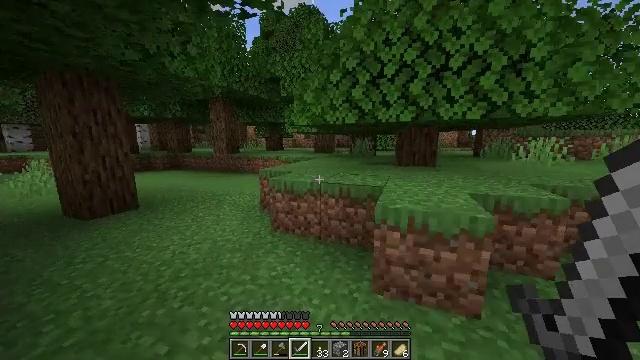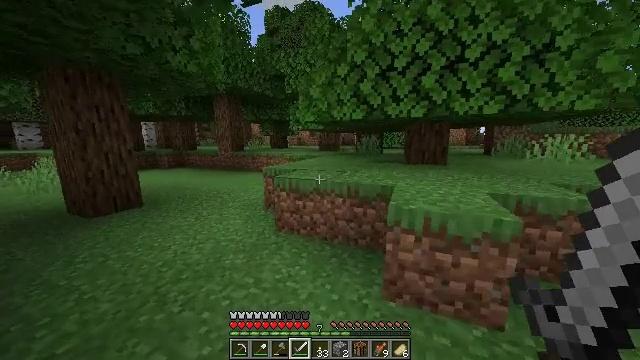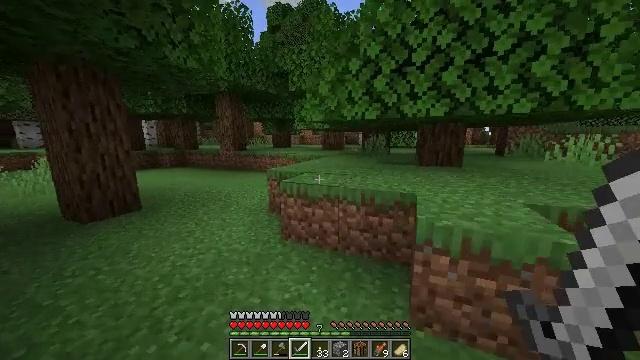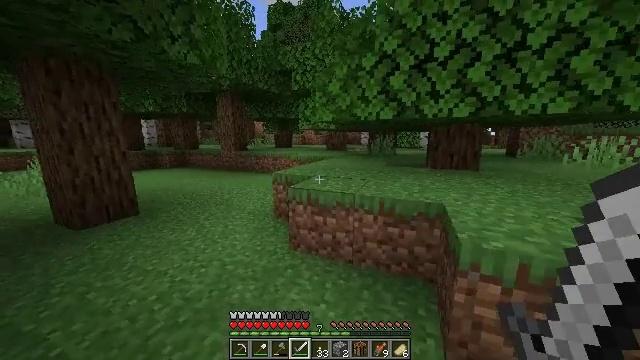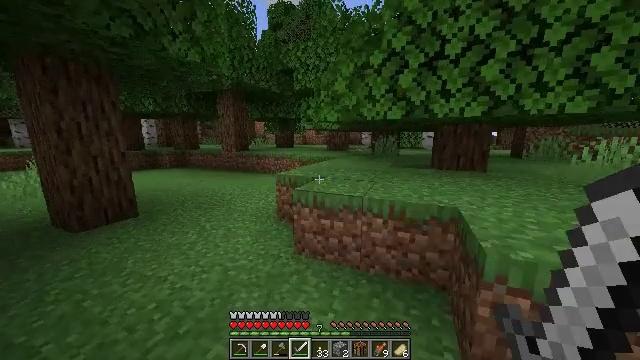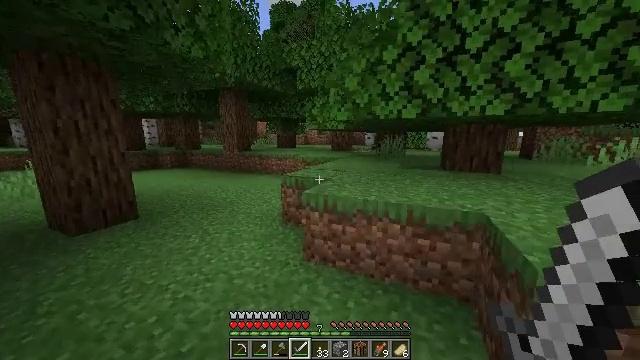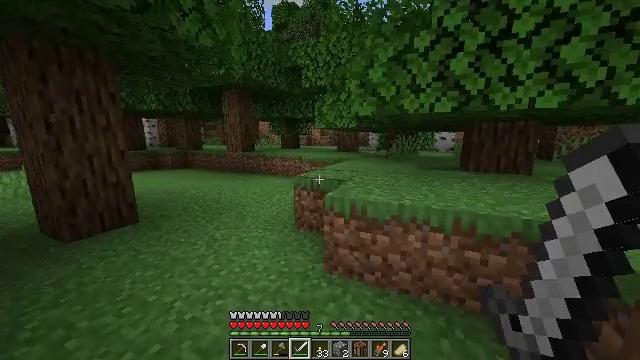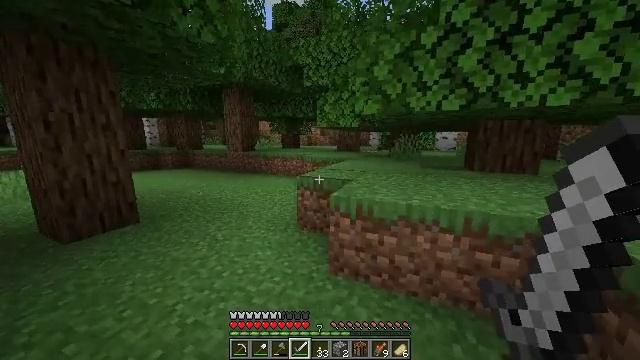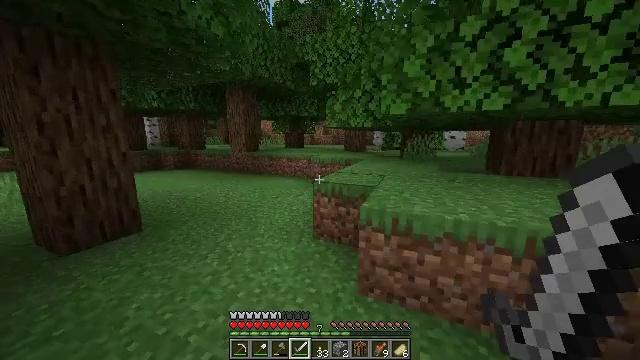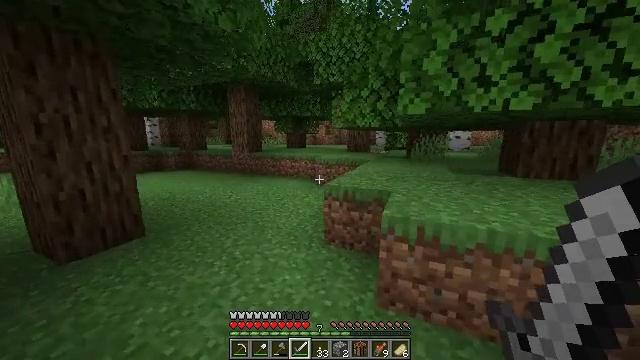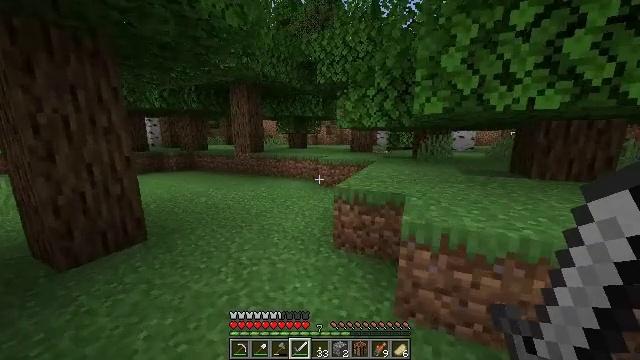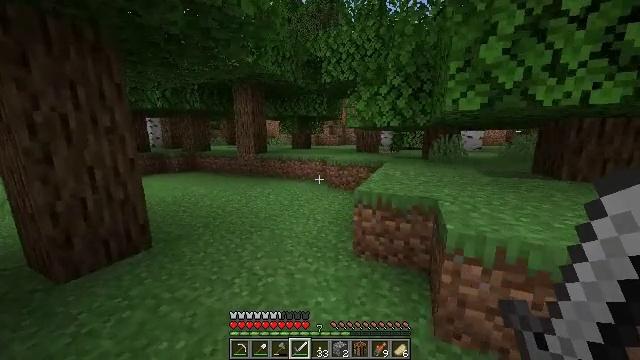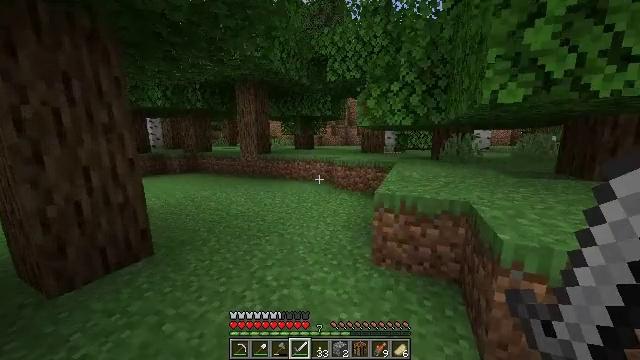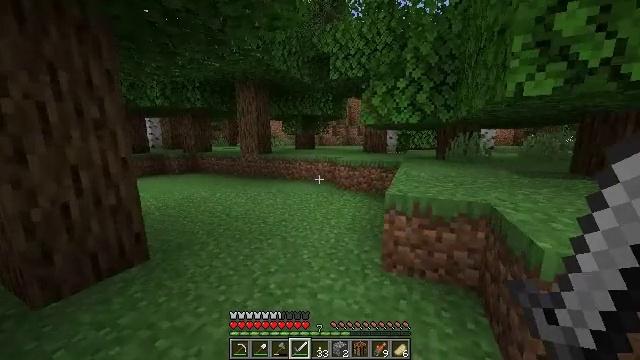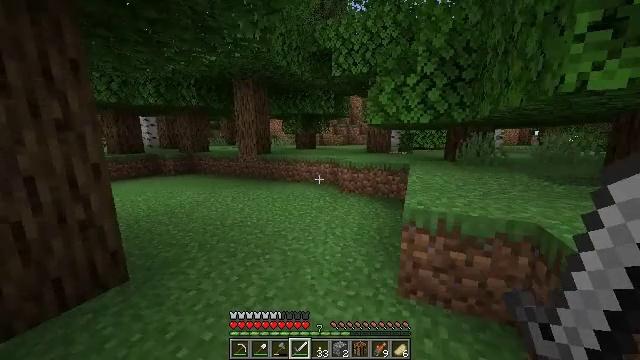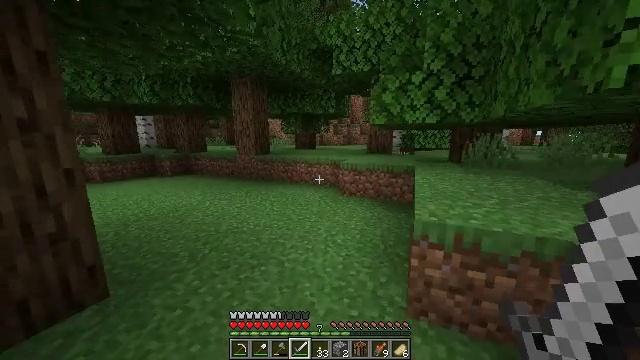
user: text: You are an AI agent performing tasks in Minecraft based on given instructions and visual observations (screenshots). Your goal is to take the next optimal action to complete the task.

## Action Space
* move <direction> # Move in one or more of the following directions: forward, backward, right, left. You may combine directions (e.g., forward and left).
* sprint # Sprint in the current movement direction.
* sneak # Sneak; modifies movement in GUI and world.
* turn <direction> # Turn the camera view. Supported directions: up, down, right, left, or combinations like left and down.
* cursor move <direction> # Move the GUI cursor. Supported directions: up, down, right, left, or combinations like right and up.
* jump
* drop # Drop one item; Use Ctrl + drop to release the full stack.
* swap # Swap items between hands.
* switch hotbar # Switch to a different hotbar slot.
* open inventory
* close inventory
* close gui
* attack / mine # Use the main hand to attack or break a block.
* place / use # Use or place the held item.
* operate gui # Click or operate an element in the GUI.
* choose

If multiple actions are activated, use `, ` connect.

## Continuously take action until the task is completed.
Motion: motion action
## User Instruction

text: Fish and kill the salmon.
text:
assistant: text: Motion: move forward and move left, sprint, turn left
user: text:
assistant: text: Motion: move forward and move left, sprint
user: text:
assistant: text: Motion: move forward and move left, sprint
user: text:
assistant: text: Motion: move forward and move left, sprint
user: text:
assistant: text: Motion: move forward and move left, sprint
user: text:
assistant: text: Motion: move forward and move left, sprint
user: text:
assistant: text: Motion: move forward and move left, sprint
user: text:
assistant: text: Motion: move forward and move left, sprint
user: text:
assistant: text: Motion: move forward and move left, sprint
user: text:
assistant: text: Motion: move forward and move left, sprint
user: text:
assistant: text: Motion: move forward and move left, sprint
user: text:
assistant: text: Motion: move forward, sprint
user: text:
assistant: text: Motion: move forward, sprint
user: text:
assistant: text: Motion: move forward, sprint
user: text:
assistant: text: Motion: move forward, sprint
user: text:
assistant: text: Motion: move forward, sprint
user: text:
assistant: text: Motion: move forward, sprint, turn right
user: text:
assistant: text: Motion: move forward, sprint
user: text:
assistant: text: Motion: move forward, sprint
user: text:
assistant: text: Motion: move forward, sprint
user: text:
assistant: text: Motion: move forward, sprint
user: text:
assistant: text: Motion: move forward, sprint
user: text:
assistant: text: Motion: move forward, sprint
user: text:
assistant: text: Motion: move forward and move left, sprint
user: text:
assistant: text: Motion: move forward and move left, sprint
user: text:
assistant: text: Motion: move forward and move left, sprint, turn right
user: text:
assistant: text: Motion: move forward and move left, sprint, turn right
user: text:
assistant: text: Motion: move forward and move left, sprint, turn right
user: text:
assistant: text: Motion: move forward and move left, sprint, turn right
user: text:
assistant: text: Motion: move forward and move left, sprint, turn right